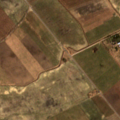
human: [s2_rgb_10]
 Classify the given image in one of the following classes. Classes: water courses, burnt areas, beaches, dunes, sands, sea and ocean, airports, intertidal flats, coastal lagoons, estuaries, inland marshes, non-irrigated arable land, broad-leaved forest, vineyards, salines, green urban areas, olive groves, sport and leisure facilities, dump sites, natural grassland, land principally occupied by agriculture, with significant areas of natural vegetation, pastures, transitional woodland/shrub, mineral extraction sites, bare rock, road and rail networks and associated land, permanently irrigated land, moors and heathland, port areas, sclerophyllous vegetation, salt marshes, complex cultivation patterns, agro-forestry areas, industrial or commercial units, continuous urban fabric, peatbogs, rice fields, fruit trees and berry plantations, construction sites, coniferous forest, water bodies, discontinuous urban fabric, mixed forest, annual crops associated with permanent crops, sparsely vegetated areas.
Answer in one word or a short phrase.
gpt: non-irrigated arable land